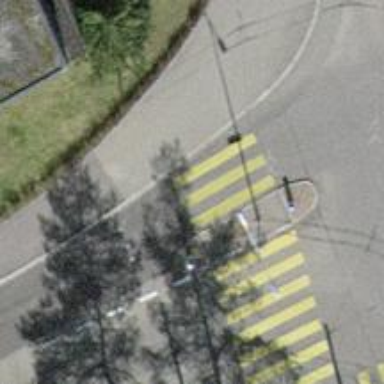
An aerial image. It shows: Uncontrolled zebra crossing with central island.